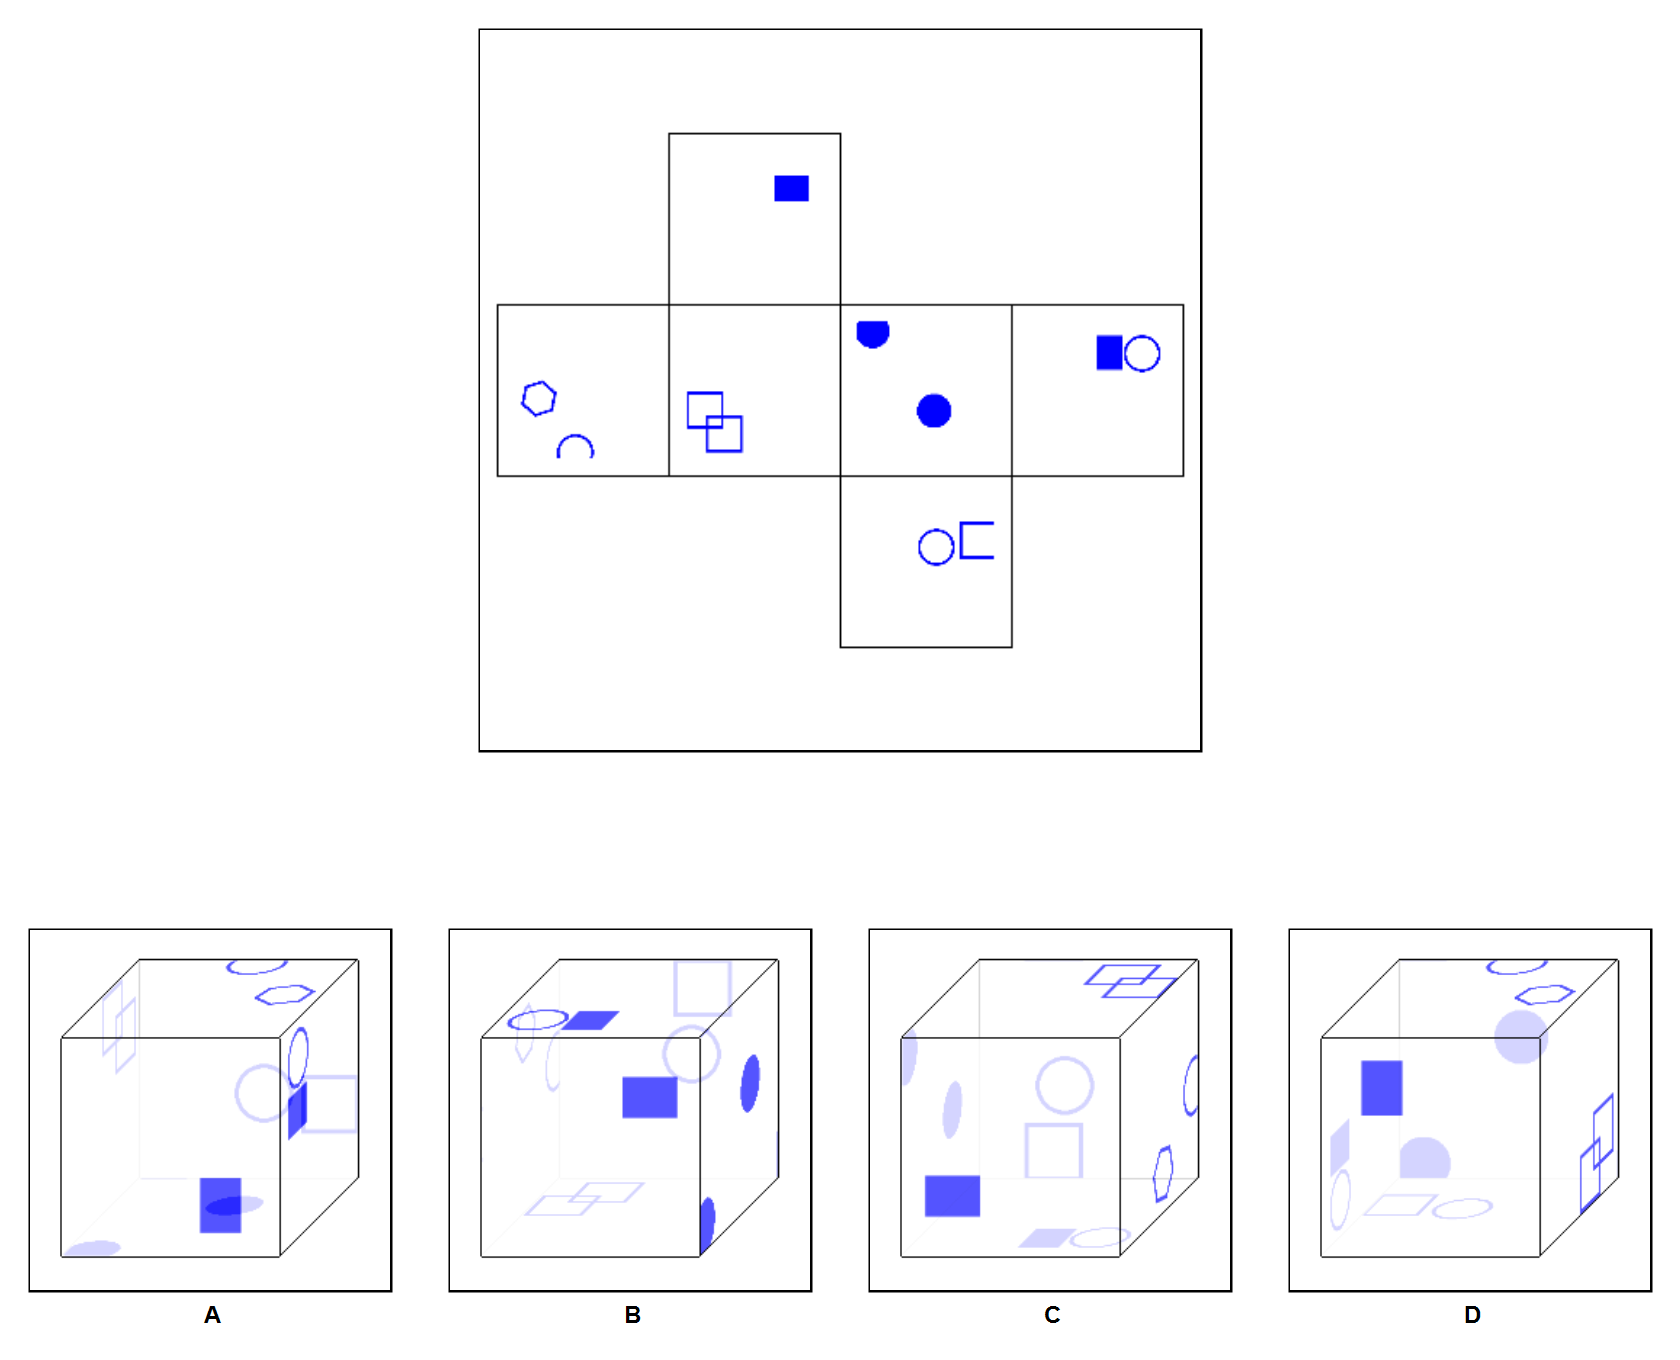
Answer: D